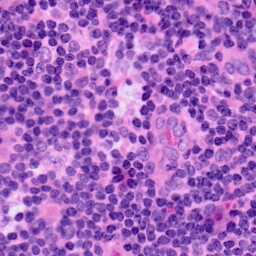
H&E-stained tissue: LymphNode